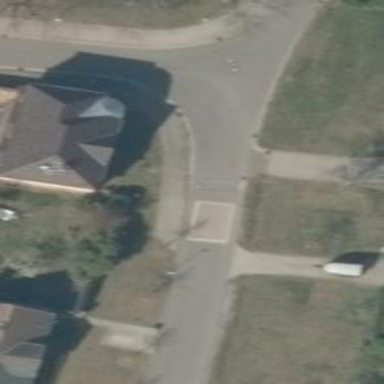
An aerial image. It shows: Bump for traffic calming.